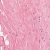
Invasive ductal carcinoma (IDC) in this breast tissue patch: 0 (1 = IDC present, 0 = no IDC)